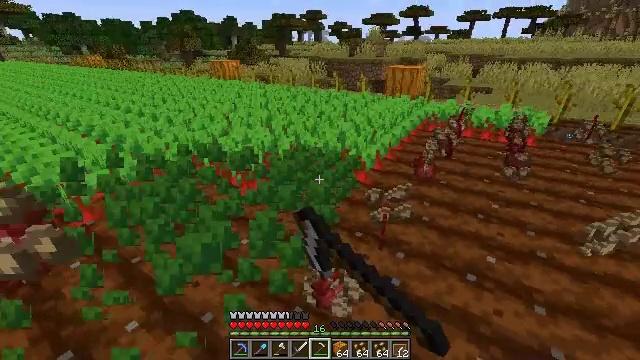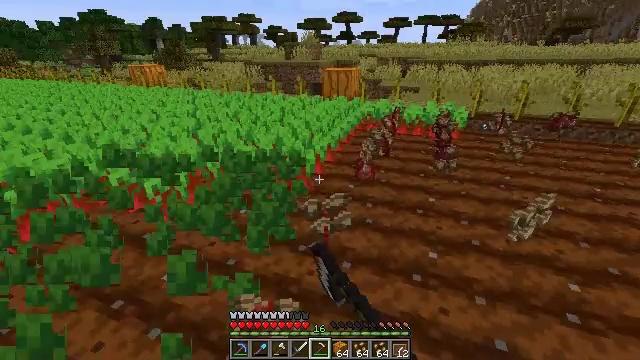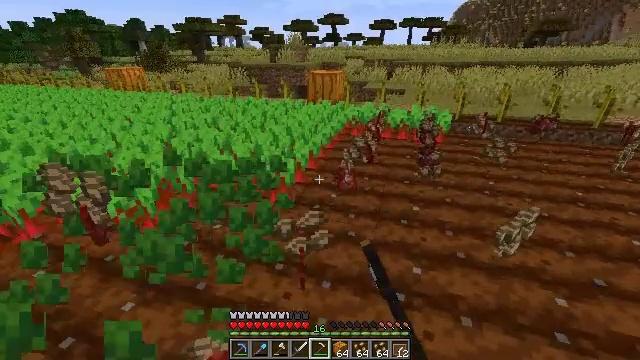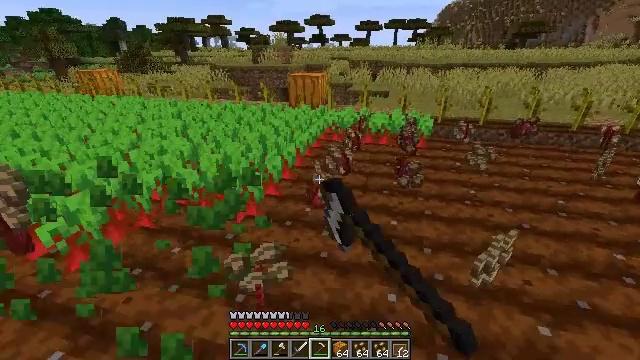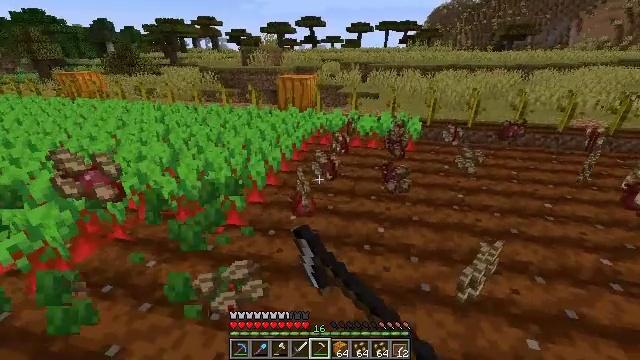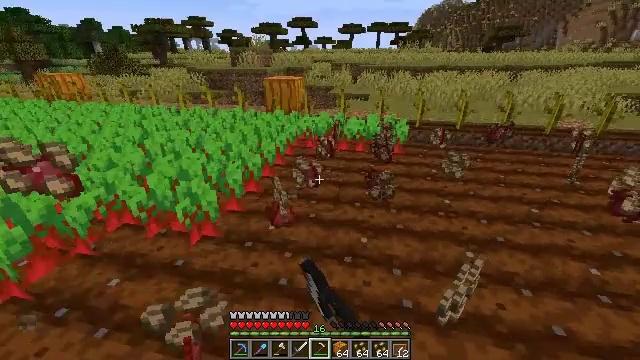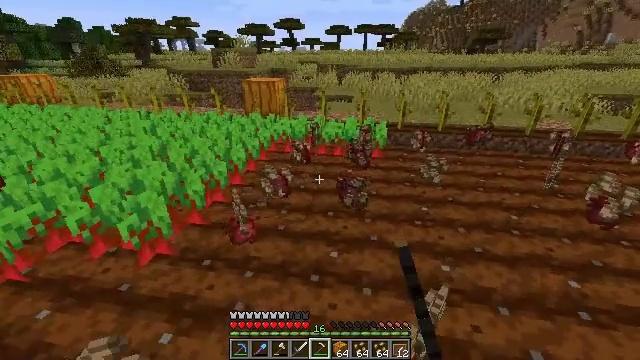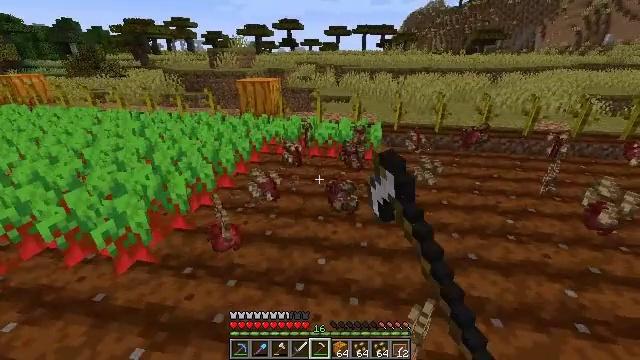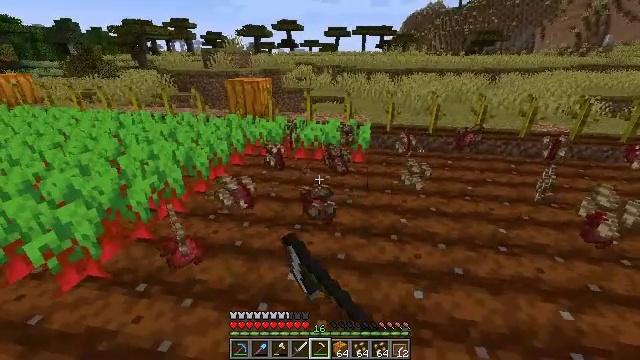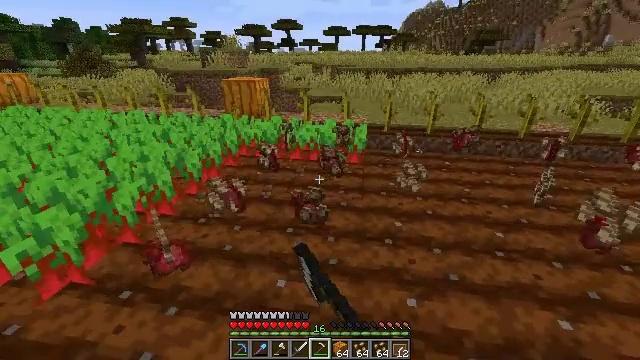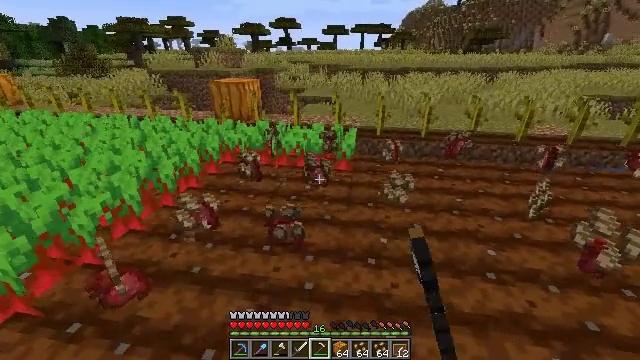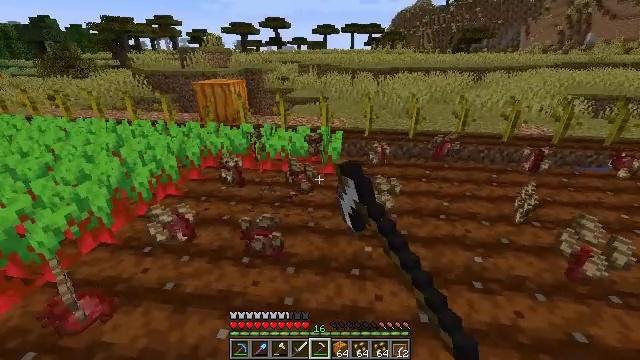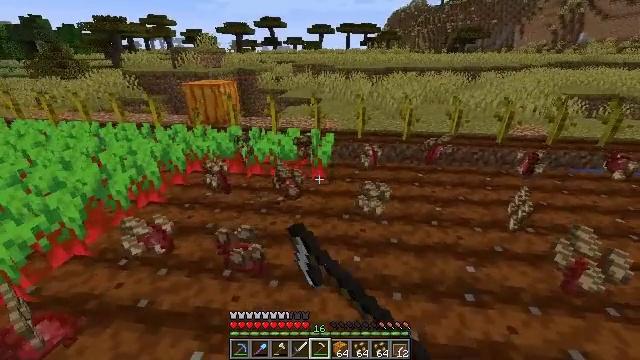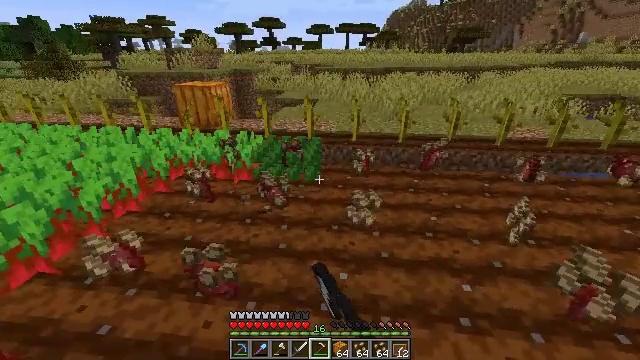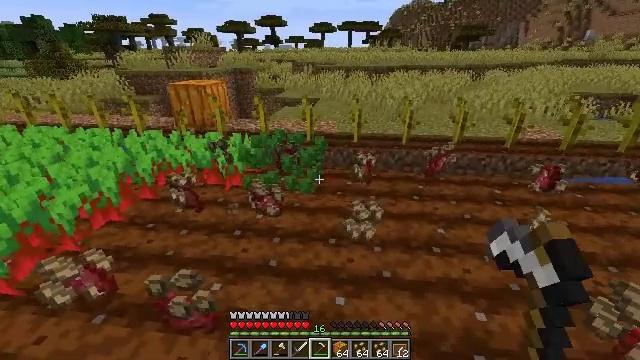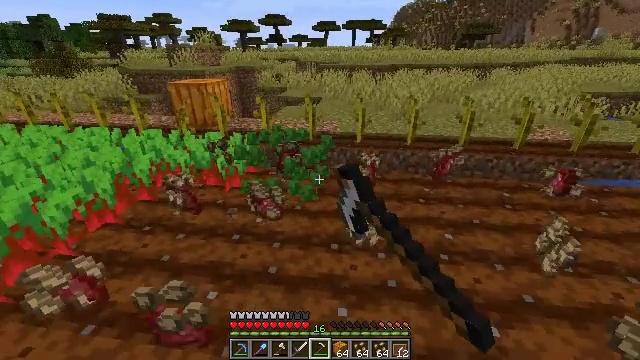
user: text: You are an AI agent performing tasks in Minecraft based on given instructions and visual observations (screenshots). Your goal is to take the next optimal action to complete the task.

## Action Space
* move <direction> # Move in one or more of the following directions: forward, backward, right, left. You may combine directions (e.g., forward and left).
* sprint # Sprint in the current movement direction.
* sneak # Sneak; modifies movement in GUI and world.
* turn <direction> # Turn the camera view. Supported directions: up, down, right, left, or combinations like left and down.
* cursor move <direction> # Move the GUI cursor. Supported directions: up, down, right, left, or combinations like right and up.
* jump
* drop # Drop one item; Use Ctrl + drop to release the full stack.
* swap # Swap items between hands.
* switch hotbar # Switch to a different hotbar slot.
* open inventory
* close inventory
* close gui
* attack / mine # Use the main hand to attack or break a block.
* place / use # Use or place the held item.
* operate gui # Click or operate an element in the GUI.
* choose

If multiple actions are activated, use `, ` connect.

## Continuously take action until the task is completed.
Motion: motion action
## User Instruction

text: Collect beetroots from the field.
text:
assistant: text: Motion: move forward and move right, turn right, attack / mine
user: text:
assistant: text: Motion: move forward and move right, turn right, attack / mine
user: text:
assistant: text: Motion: move forward and move right, turn right, attack / mine
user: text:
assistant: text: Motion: move forward and move right, turn right, attack / mine
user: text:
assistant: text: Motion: move forward and move right, turn right, attack / mine
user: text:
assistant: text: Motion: move forward and move right, turn right, attack / mine
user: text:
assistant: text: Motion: move forward and move right, attack / mine
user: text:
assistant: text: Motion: move forward and move right, attack / mine
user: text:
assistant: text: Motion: move forward and move right, attack / mine
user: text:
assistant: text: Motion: move forward and move right, attack / mine
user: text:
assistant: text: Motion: move forward and move right, turn right, attack / mine
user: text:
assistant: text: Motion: move forward and move right, attack / mine
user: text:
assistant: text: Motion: move forward, attack / mine
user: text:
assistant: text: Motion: move forward, attack / mine
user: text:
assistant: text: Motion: move forward, attack / mine
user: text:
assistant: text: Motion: move forward, turn left, attack / mine
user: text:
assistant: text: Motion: move forward and move left, turn left, attack / mine
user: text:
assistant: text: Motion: move forward and move left, turn left, attack / mine
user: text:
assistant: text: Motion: move forward and move left, turn left, attack / mine
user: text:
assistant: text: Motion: move forward and move left, turn left, attack / mine
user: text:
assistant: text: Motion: move forward and move left, turn left, attack / mine
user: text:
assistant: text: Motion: move forward and move left, turn left, attack / mine
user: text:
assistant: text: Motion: move forward and move left, turn left, attack / mine
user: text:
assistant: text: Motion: move left, attack / mine
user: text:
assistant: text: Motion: move right, turn right and down, attack / mine
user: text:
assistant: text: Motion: move right, turn right and down, attack / mine
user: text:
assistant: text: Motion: move right, turn right and down, attack / mine
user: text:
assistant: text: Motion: move right, attack / mine
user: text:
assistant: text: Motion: move right, attack / mine
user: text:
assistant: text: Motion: move forward and move right, attack / mine